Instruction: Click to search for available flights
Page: home
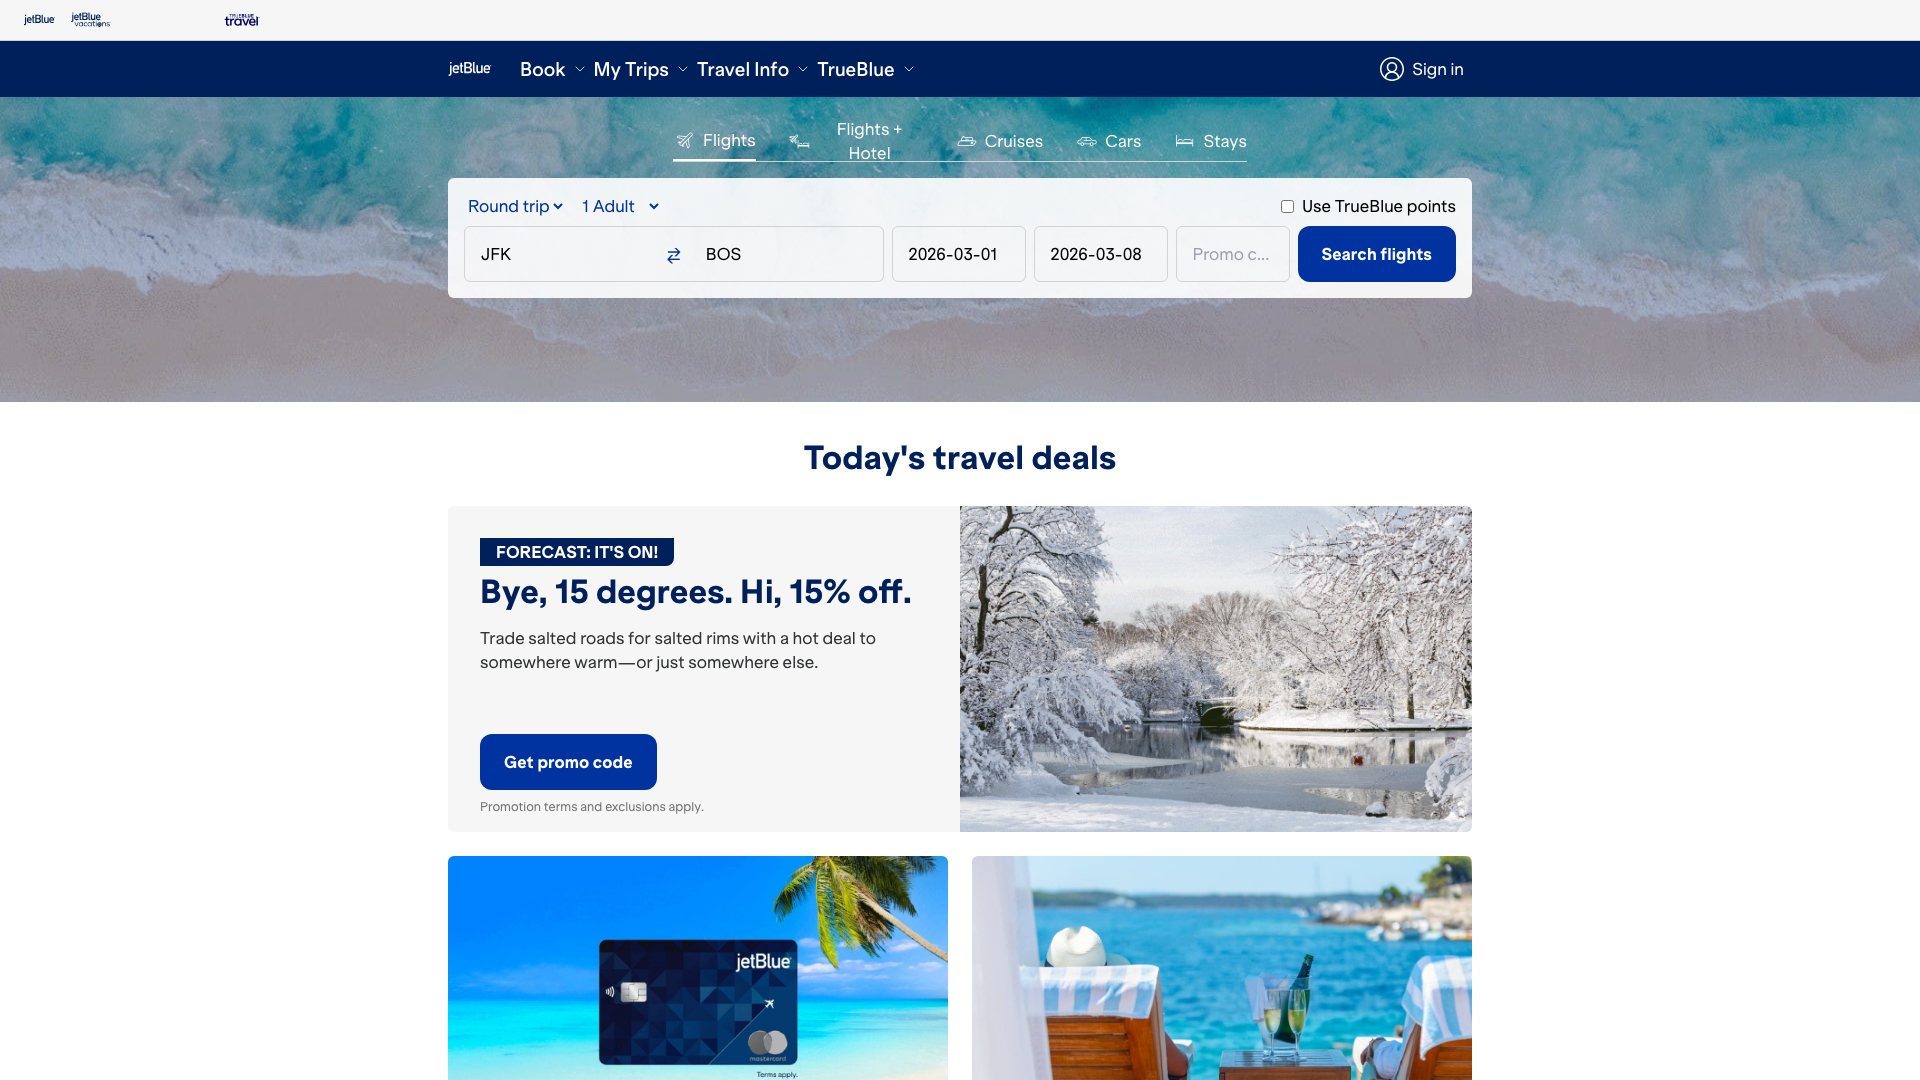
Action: click